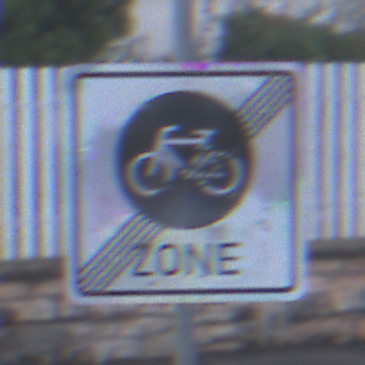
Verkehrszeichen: EndeFahrradzone
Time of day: SunriseSunset
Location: Outdoor (Urban)
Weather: PartlyCloudy
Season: NotSpecified
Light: Natural